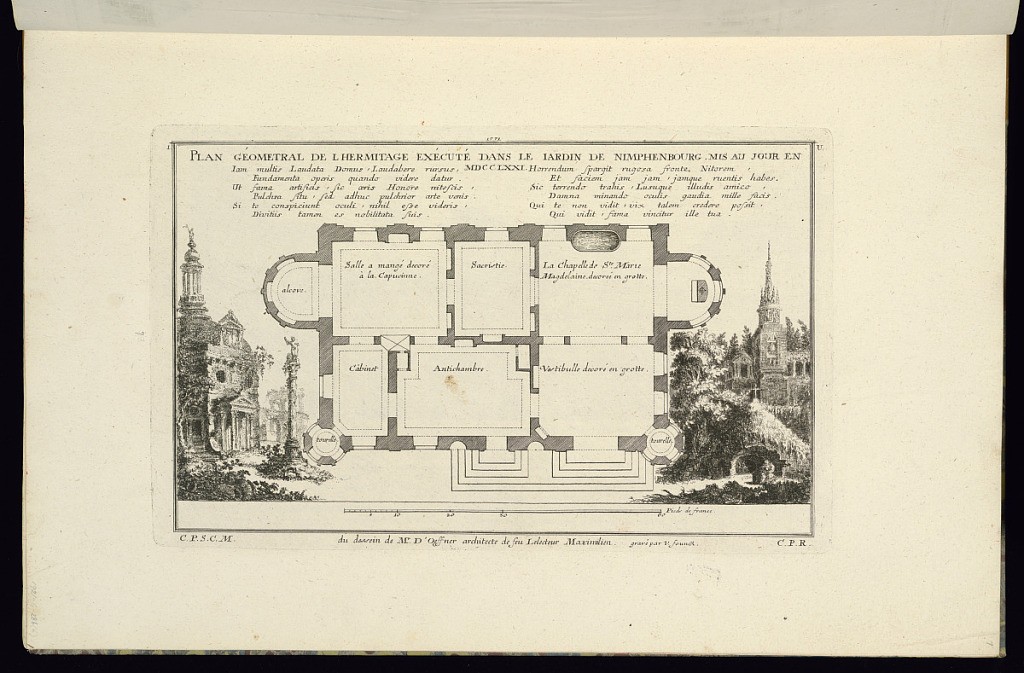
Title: PLAN GÉOMETRAL DE LHERMITAGE EXÉCUTÉ DANS LE JARDIN DE NIMPHENBOURG MIS AU JOUR EN MDCCLXXI
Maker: Joseph Effner, German, 1687 – 1745
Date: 1771
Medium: Engraving and etching on paper
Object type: Print
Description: Architectural plan for the Hermitage in the garden of Nymphenburg Palace in Munich with an inscription in Latin lettered above. Buildings surrounded by trees within a landscape on either side of the plan, and a scale below. The plate is titled, signed, dated and numbered.